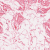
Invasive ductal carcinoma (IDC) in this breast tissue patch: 0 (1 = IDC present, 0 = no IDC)